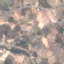
Land use / land cover: PermanentCrop